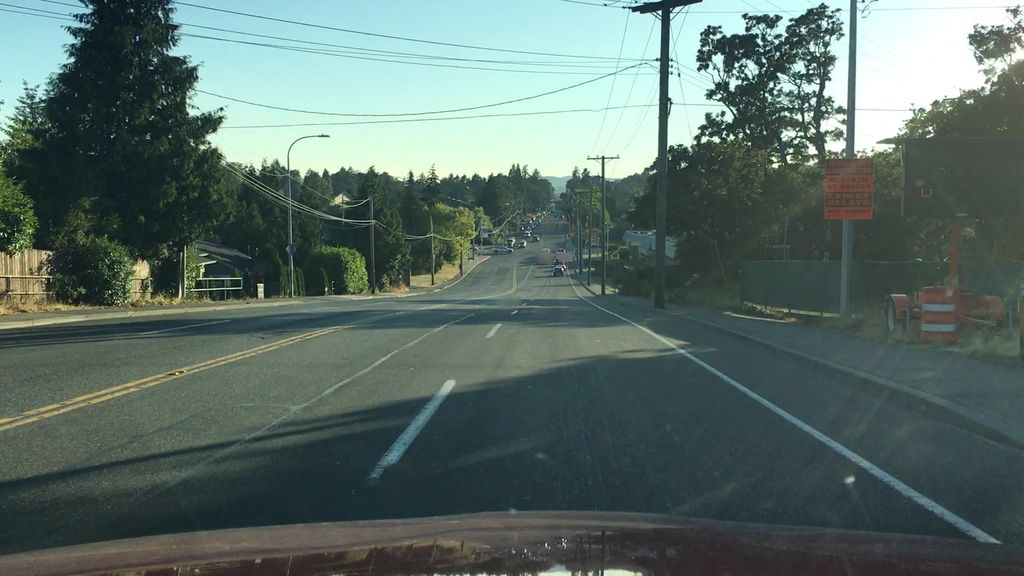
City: victoria